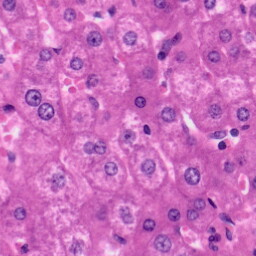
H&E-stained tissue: Liver